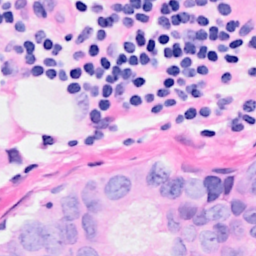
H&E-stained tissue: Breast